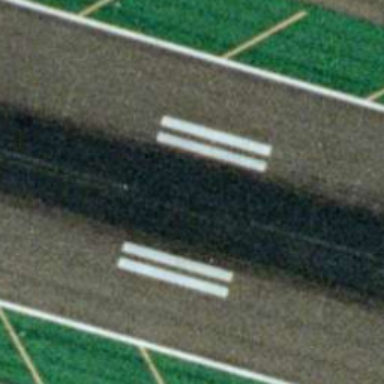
It is a straight runway with some mark lines on it .